Question: I am making a call to some url : 'http://example.com/Service.asmx/getTodaysDiscussionForum' which is xml data please see screenshot :
'''
$response = file_get_contents('http://103.1.115.87:100/Service.asmx/getTodaysDiscussionForum');
$response = new SimpleXMLElement($response);
print_r($response);exit;
'''
it display following output :
'''
SimpleXMLElement Object (
[Table1] => Array ( [0] => SimpleXMLElement Object (
[Id] => 1210 [Title] => Test Discussion, Dont Reply [CreatedDate] => 4/25/2014 10:42:49 AM
[Status] => Not Sent )
[1] => SimpleXMLElement Object (
[Id] => 1182 [Title] => Negotiation Skills discussion [CreatedDate] => 4/25/2014 7:47:51 AM
[Status] => Not Sent )
)
)
'''
How can I store each data in a variables ?
I am new to this xml reading thanks in advance
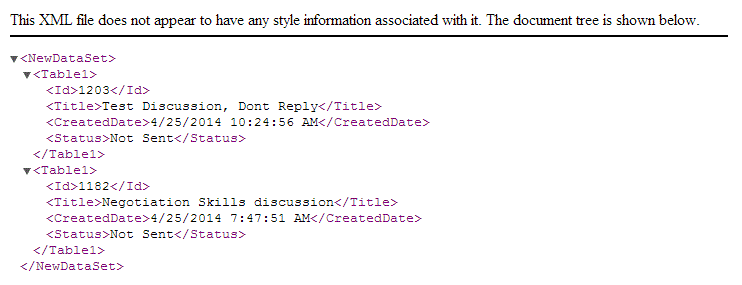
Answer: '''
$xml = simplexml_load_string($xmlstring);
$json = json_encode($xml);
$array = json_decode($json,TRUE);
'''